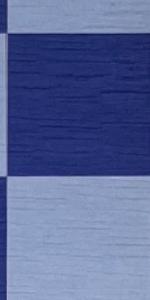
Label: Empty